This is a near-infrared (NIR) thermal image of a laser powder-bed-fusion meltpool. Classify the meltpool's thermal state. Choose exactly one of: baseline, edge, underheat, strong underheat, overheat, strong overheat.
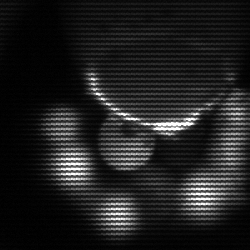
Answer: edge